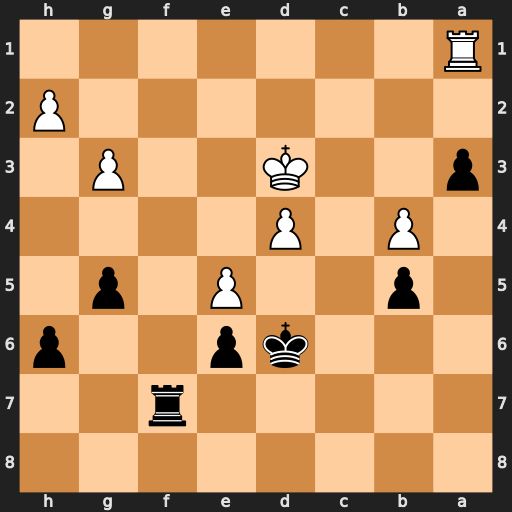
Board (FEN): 8/5r2/3kp2p/1p2P1p1/1P1P4/p2K2P1/7P/R7
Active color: b
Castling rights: -
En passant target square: -
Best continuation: Kd5